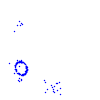
Particle: proton